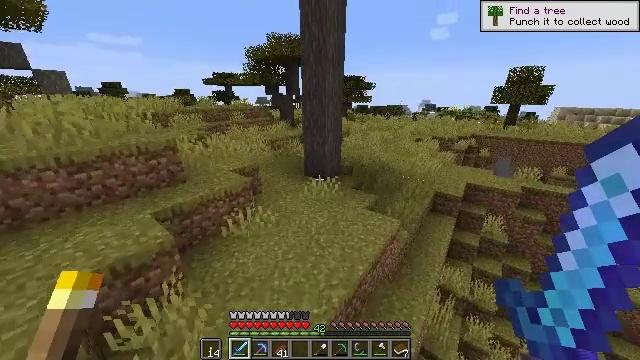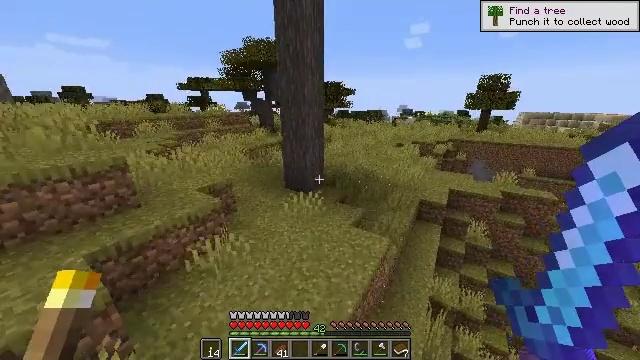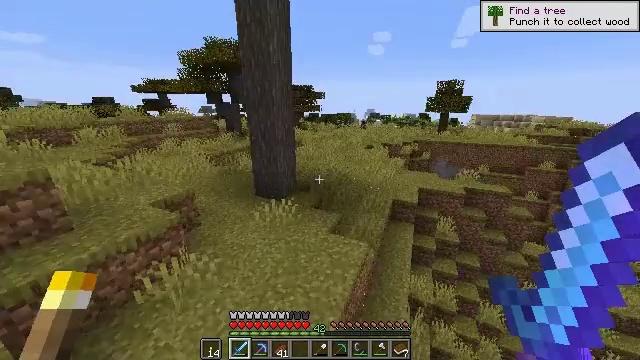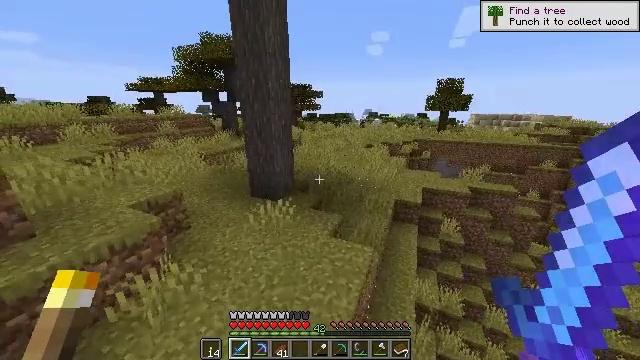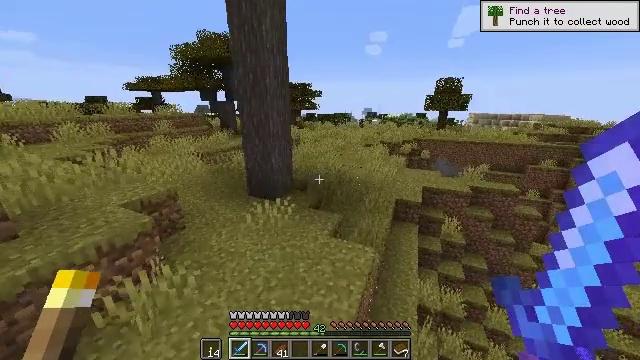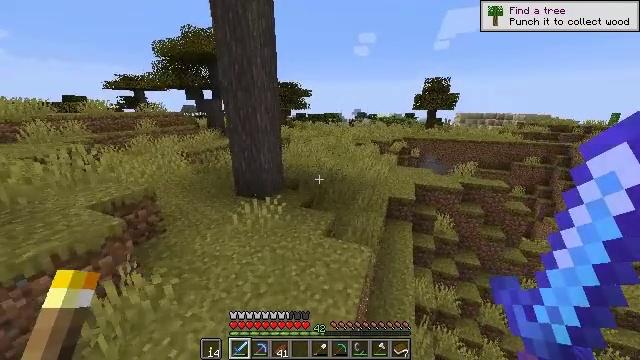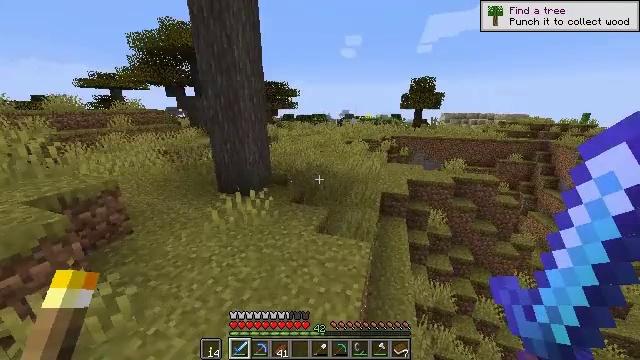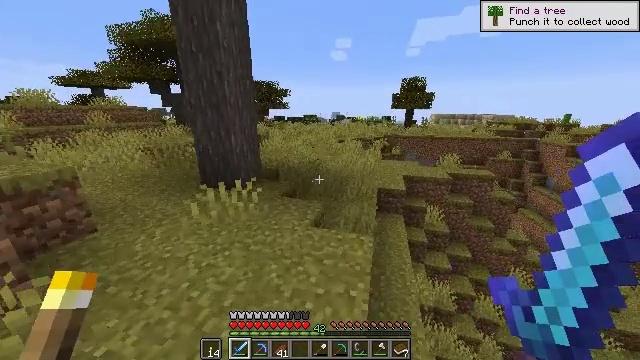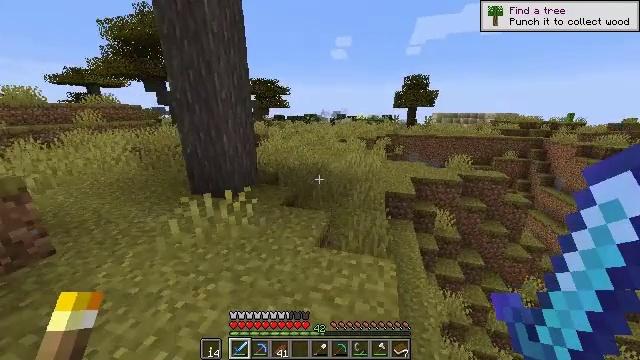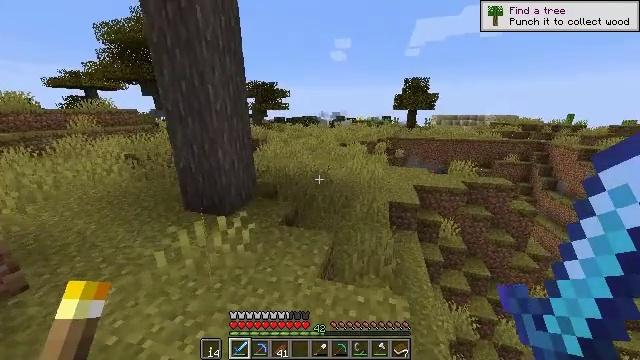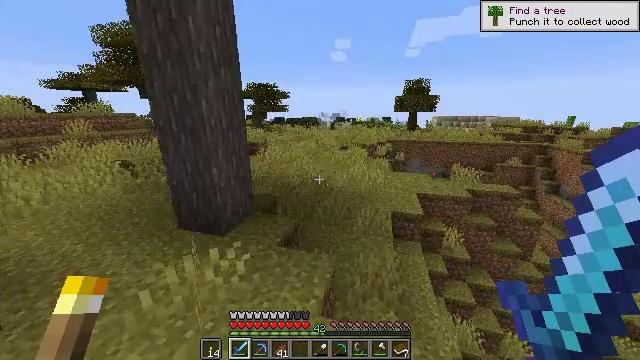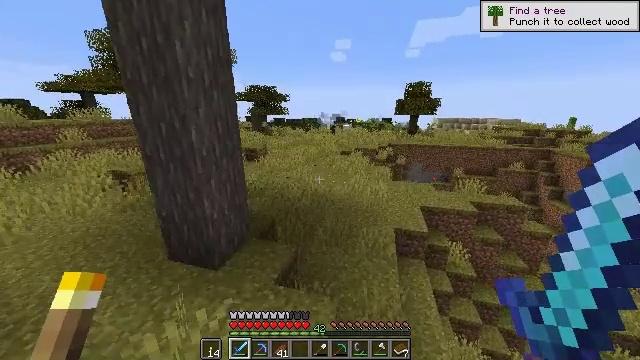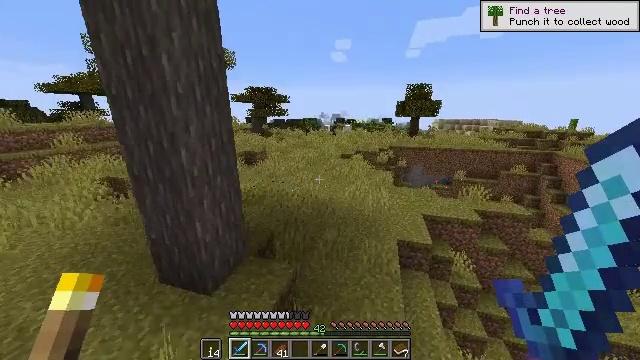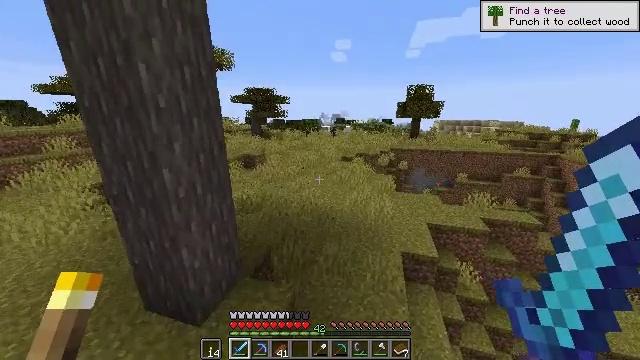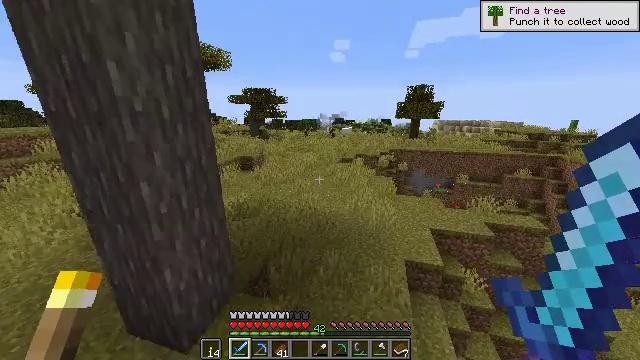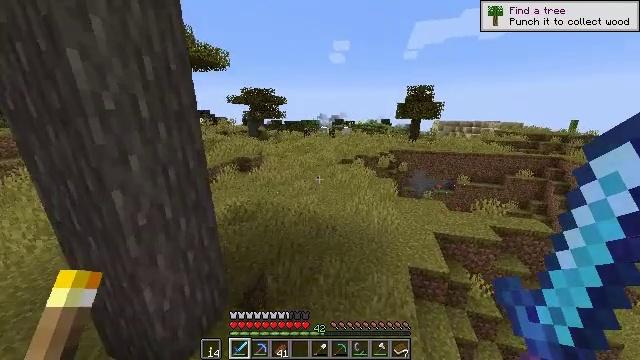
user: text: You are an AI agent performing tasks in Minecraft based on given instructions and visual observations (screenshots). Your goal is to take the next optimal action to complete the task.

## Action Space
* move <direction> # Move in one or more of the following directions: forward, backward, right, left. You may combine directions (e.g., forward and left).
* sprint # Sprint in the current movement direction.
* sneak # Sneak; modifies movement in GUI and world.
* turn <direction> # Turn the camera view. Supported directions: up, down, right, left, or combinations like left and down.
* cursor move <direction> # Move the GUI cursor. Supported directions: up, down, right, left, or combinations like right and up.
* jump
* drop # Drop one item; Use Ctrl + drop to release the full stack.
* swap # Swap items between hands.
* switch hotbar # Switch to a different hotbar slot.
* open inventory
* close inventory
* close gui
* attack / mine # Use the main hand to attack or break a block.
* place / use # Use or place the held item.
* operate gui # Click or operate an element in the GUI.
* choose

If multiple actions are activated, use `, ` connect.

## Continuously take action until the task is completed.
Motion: motion action
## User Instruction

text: Pick up the enchanting table.
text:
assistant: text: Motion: move forward, sprint, turn right and up
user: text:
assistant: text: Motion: move forward, sprint, turn right
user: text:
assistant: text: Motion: move forward, sprint
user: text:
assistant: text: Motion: move forward, sprint
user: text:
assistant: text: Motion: move forward, sprint, turn right
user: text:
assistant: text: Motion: move forward, sprint, turn right
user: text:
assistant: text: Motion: move forward, sprint, turn right
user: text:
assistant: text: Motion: move forward, sprint
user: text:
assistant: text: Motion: move forward, sprint, jump
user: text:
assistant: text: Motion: move forward, sprint, jump
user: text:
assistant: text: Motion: move forward, sprint, jump
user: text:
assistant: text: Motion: move forward, sprint, jump
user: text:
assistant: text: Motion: move forward, sprint, jump
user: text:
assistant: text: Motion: move forward, sprint, jump
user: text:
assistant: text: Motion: move forward, sprint, jump
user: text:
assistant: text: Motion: move forward, sprint, turn right and up, jump
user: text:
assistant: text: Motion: move forward, sprint, turn right and up, jump
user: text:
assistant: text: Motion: move forward, sprint, turn right and up, jump
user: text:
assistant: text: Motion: move forward, sprint, turn up, jump
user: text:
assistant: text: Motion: move forward, sprint, jump
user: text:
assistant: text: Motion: move forward, sprint, jump
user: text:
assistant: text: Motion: move forward, sprint, jump
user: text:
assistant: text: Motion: move forward, sprint, jump
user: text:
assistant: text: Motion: move forward, sprint, jump
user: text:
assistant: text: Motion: move forward, sprint, turn left, jump
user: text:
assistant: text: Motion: move forward, sprint, turn left and down, jump
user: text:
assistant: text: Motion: move forward, sprint, jump
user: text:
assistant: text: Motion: move forward, sprint, jump
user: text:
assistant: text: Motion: move forward, sprint, jump
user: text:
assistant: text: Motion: move forward, sprint, jump